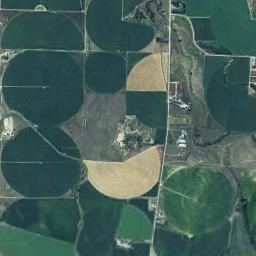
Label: circular_farmland